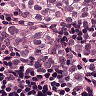
Metastatic tissue present: yes